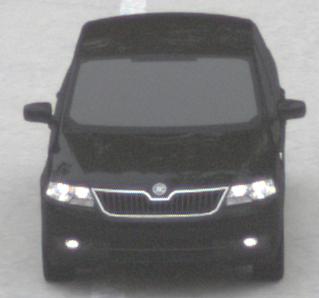
Make: Skoda
Model: Rapid
Detailed model: Rapid 1.2 Active Limousine
Model produced from: 2012/10
Model produced until: 2015/04
Doors: 5
Color: black
Road condition: dry road
Daytime: midday
Contrast: low contrast